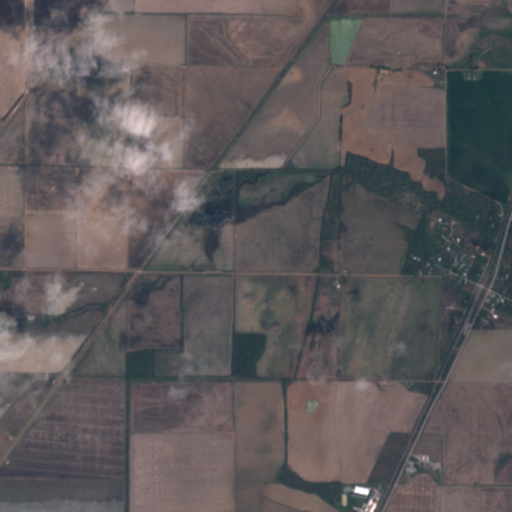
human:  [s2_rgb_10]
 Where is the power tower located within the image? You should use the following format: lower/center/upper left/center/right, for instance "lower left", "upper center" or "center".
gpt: There is no power tower in the image.